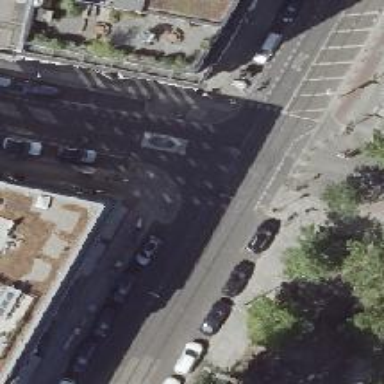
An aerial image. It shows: Asphalt footway with unmarked crossing.